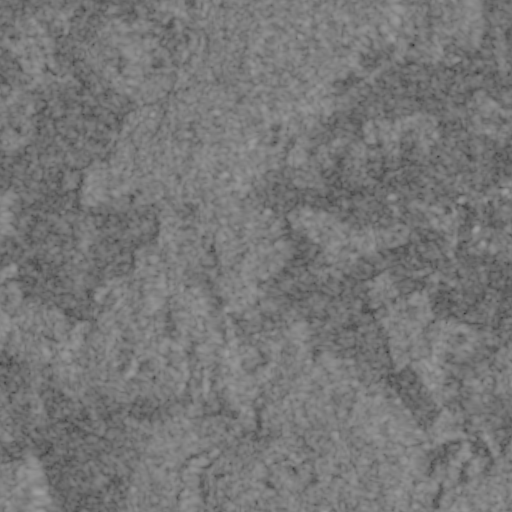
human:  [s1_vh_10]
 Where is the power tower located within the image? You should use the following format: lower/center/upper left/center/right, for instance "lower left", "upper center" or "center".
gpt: The power tower is located in the lower left of the image.
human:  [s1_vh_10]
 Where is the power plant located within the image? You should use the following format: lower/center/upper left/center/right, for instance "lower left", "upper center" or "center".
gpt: There is no power plant in the image.

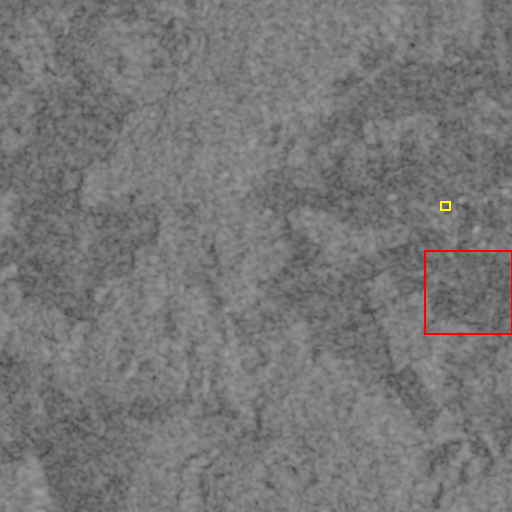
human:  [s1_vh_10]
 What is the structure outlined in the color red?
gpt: The structure outlined in red is a crop field.
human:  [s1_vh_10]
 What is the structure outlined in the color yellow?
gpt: The structure outlined in yellow is a park.
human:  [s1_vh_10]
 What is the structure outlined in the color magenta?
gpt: There is no magenta outline.